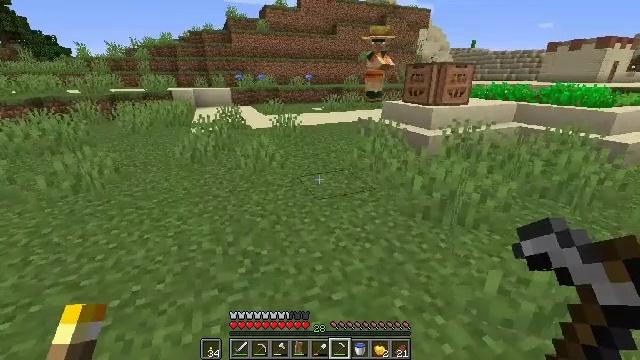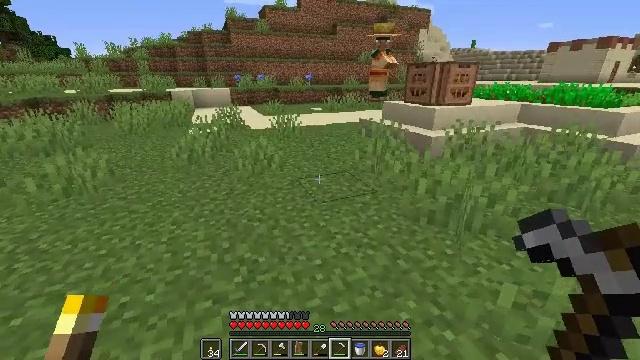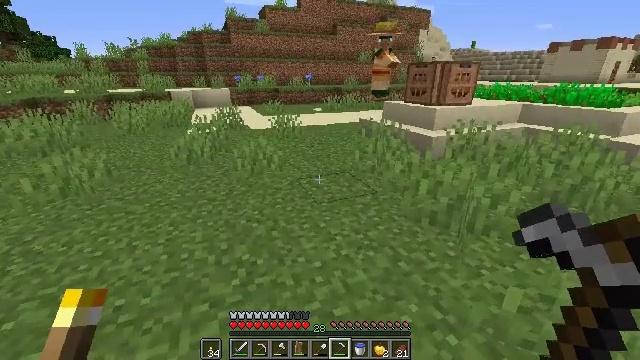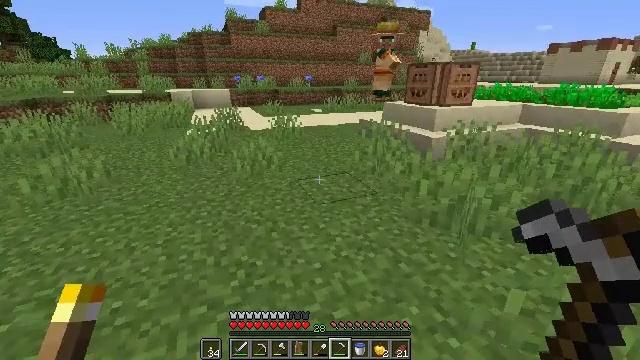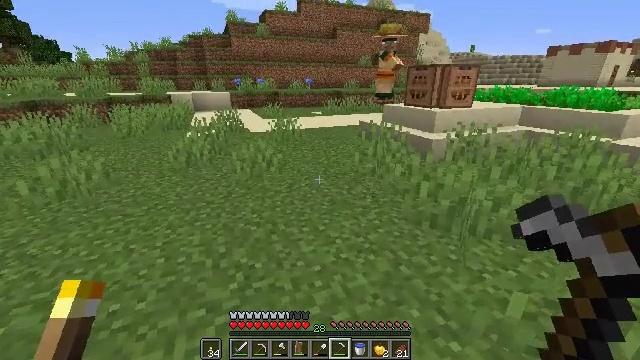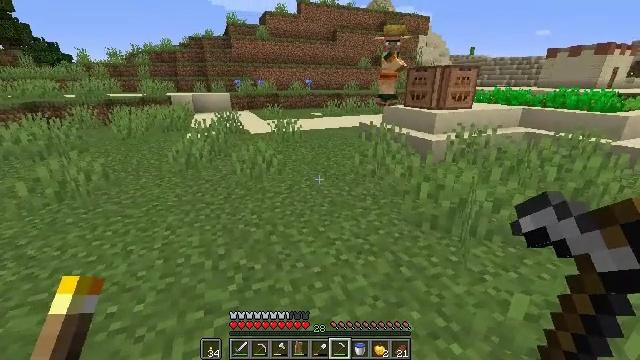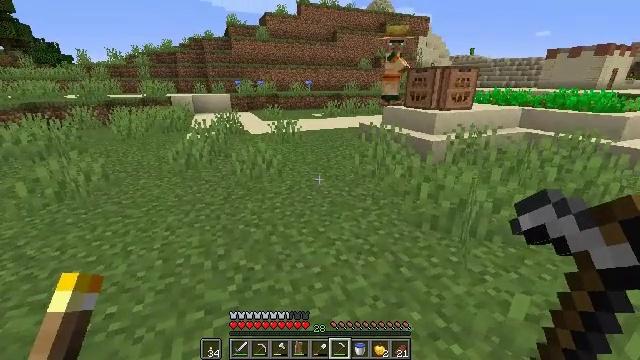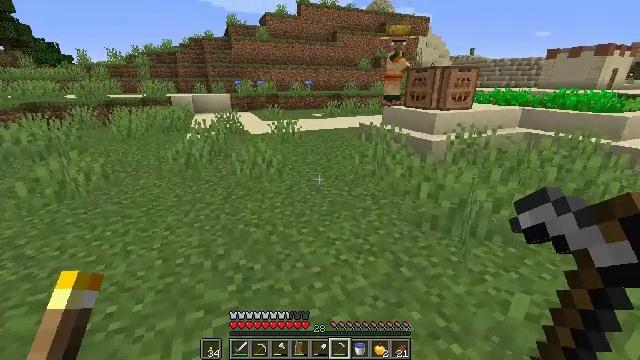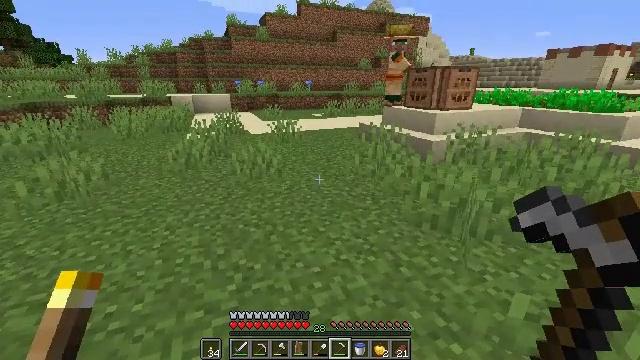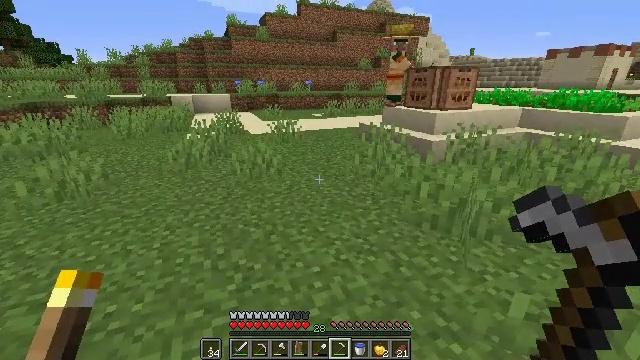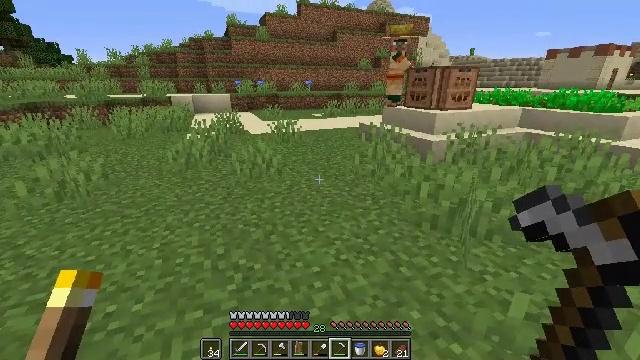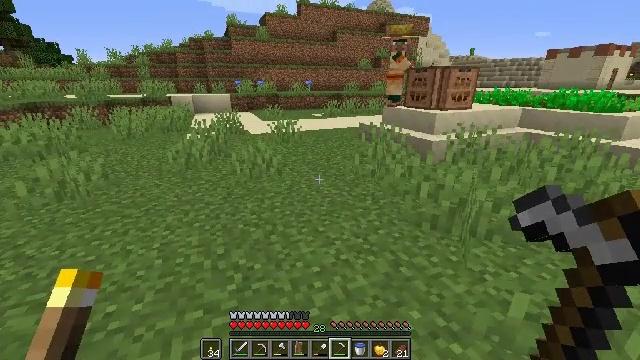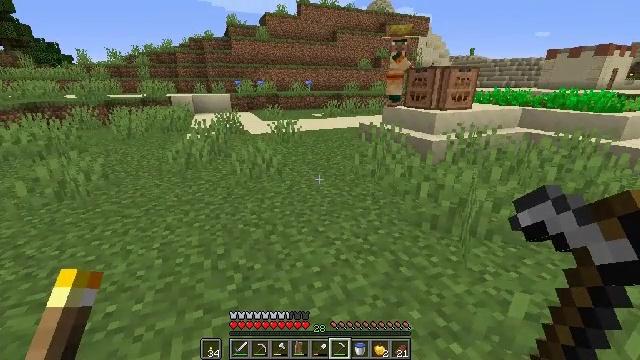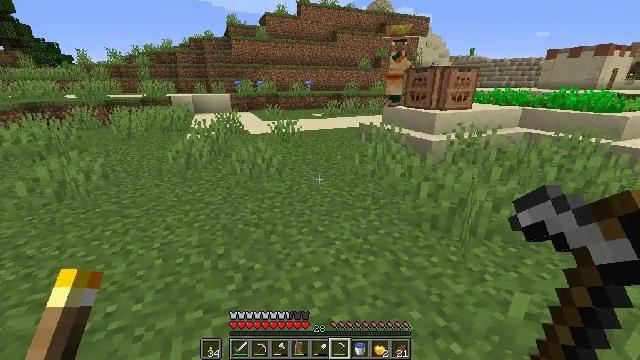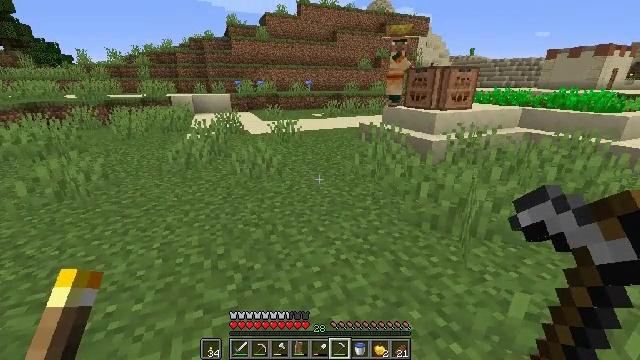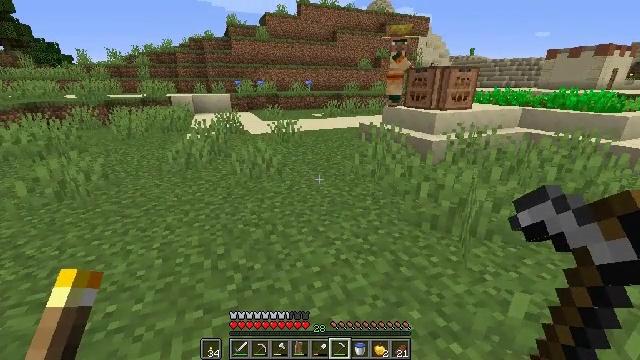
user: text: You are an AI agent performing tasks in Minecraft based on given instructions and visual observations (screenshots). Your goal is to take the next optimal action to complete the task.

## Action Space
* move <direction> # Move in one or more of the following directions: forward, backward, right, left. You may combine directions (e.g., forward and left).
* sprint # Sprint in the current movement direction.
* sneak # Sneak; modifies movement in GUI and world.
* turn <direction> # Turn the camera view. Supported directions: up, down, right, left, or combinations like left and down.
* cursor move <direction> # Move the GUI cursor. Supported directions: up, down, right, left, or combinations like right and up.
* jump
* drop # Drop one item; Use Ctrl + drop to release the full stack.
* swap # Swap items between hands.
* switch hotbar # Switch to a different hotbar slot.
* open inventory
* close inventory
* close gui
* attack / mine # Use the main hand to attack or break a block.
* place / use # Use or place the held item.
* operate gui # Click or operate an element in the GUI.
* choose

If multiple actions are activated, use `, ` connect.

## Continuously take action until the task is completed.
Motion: motion action
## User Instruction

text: Gather the composter from your farm.
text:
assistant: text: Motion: no_op
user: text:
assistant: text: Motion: no_op
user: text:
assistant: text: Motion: no_op
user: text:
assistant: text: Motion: no_op
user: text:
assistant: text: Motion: no_op
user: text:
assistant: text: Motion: no_op
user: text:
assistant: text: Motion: no_op
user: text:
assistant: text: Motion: no_op
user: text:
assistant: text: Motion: no_op
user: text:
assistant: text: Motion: no_op
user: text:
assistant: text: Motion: no_op
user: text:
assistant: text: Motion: no_op
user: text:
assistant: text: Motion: no_op
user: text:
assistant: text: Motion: no_op
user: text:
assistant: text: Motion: sprint
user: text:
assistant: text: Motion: sprint
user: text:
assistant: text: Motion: sprint
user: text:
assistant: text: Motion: move forward, sprint
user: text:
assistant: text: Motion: move forward, sprint
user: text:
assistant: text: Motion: move forward, sprint
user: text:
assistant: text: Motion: move forward, sprint
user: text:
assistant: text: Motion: move forward and move left, sprint
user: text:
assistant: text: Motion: move forward and move left, sprint
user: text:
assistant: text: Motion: move forward and move left, sprint
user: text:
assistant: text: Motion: move forward and move left, sprint
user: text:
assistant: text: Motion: move forward and move left, sprint
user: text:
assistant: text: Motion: move forward and move left, sprint, turn right
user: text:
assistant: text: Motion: move forward and move left, sprint, turn right
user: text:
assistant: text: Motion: move forward and move left, sprint, turn right
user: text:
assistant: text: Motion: move forward and move left, sprint, turn right